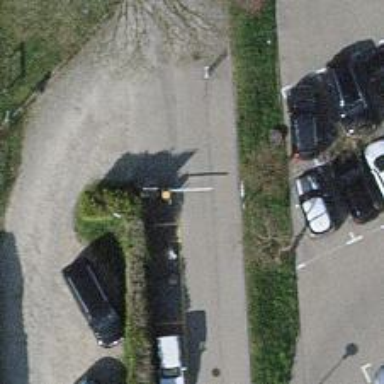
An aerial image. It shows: Lift gate barrier.